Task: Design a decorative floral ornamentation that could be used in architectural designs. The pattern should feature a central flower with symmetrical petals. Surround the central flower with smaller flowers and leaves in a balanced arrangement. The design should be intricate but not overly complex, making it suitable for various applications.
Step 540:
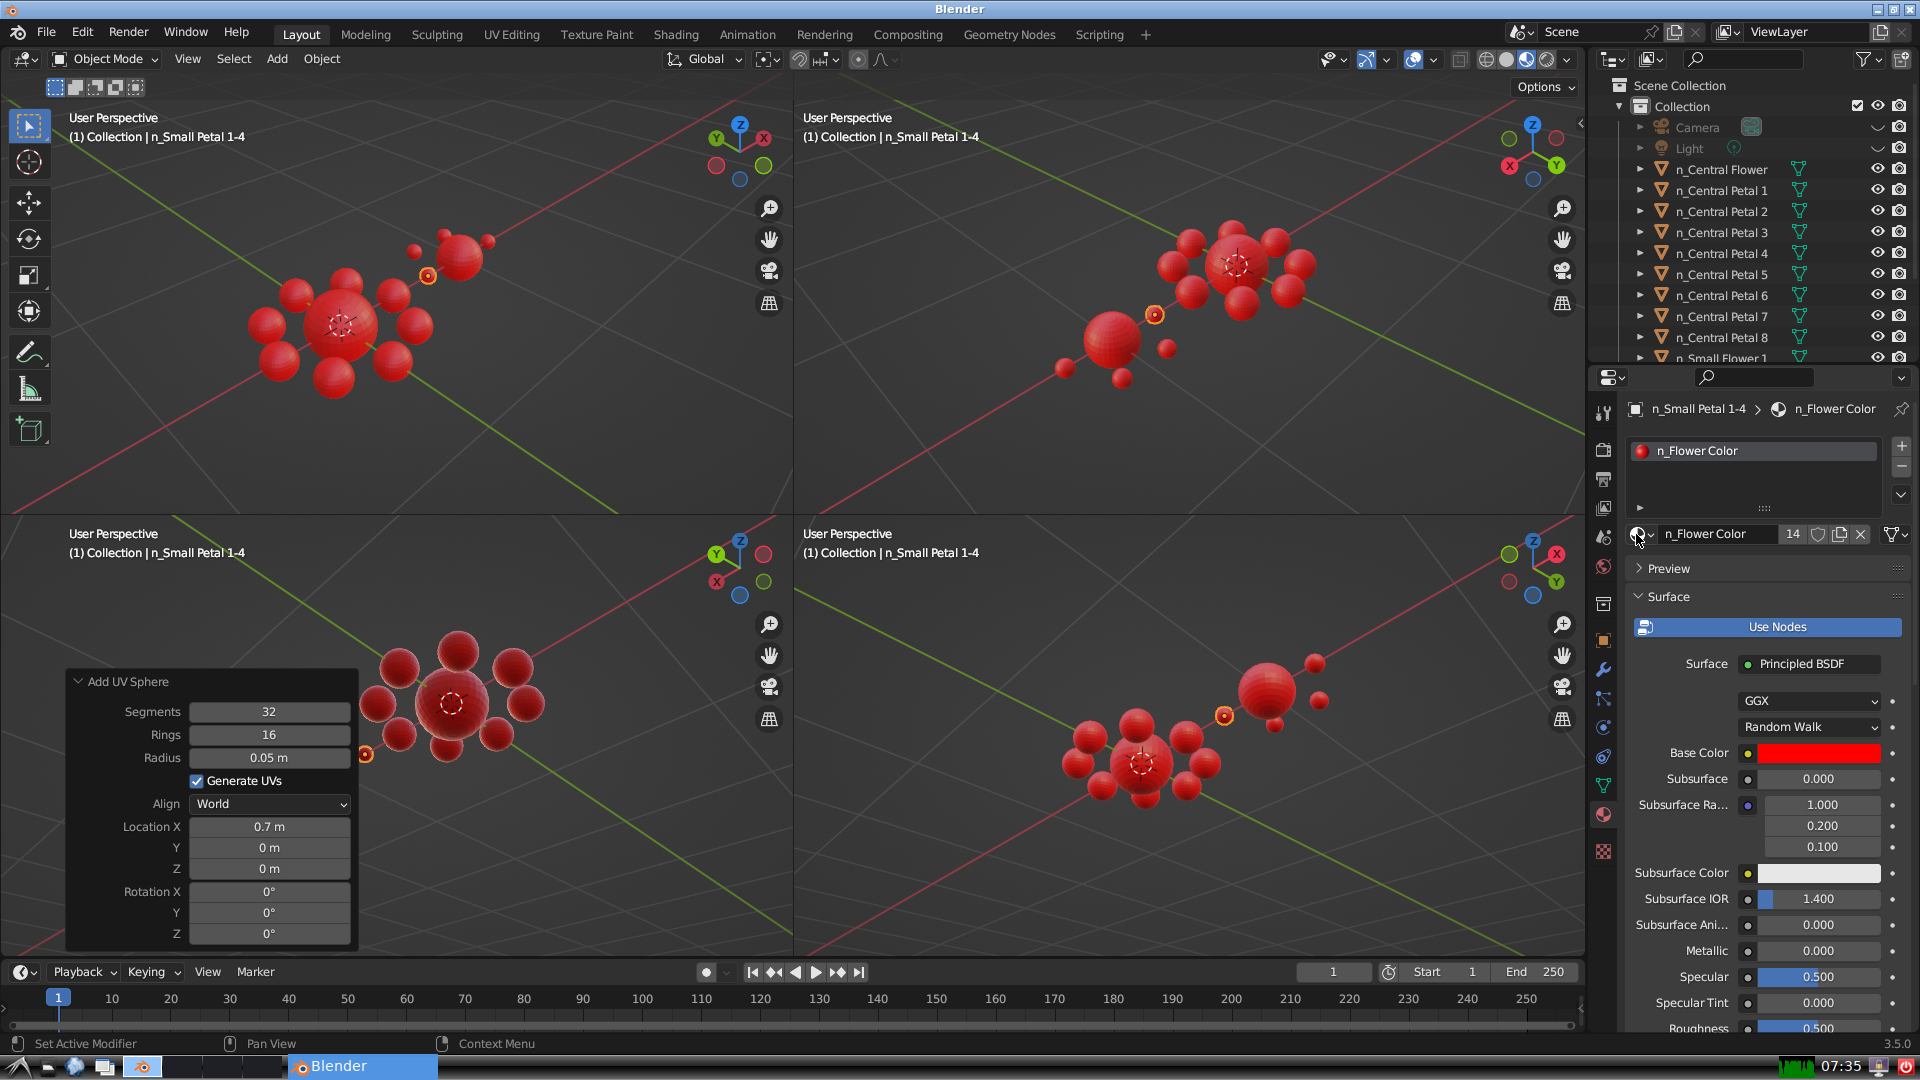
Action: {"mouse_move": [278, 58]}